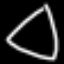
Label: diamond